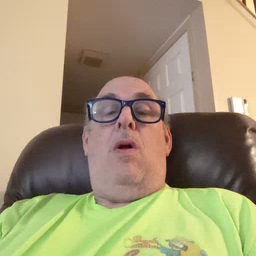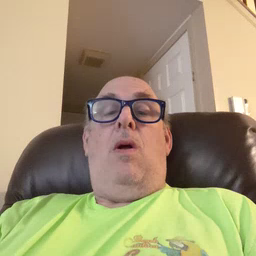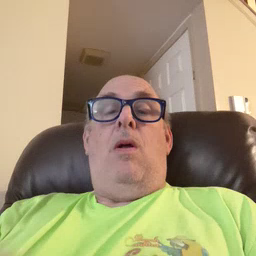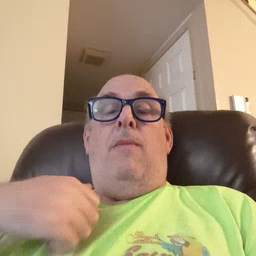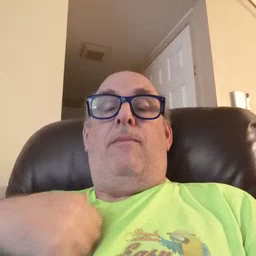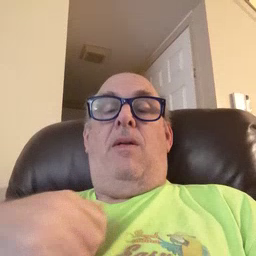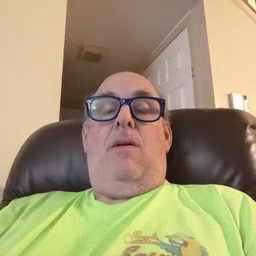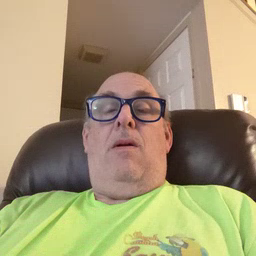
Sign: bath